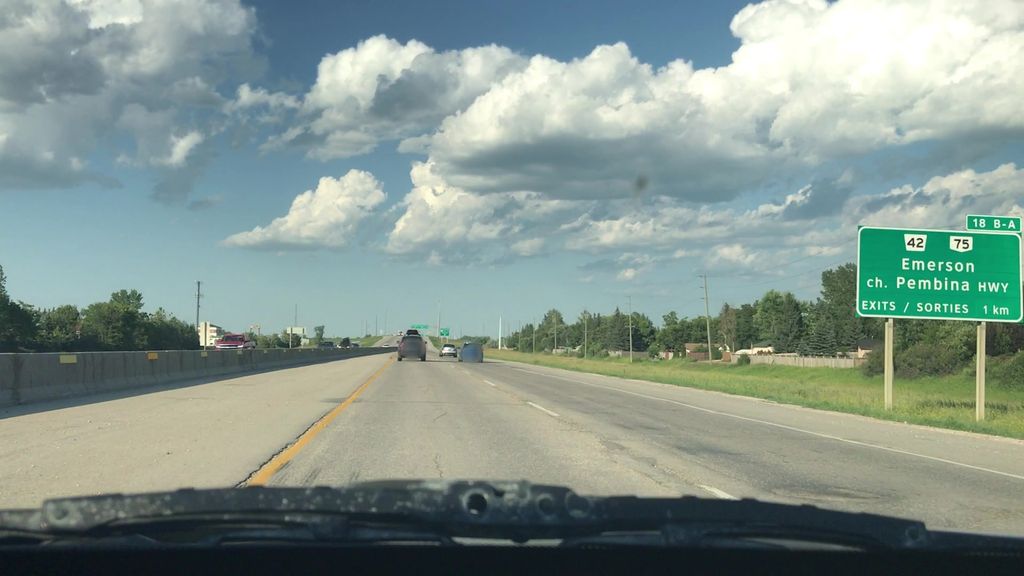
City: winnipeg